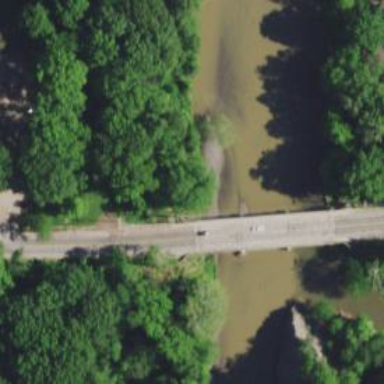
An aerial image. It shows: Bridge.